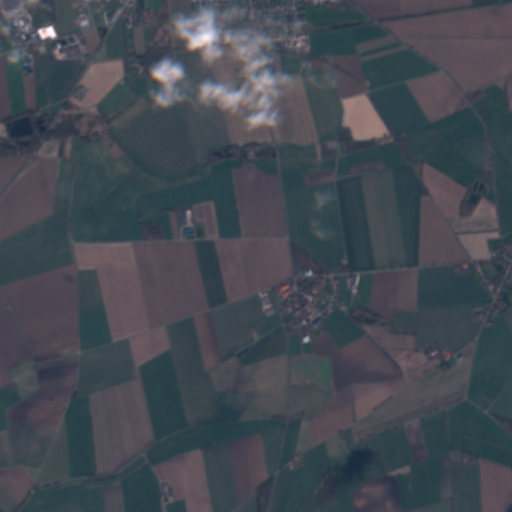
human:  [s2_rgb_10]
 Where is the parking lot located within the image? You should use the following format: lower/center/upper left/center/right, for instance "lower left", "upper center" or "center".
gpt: The parking lot is located in the upper left of the image.
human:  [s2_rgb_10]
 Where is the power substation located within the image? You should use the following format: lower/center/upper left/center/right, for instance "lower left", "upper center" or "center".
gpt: The power substation is located in the upper left of the image.
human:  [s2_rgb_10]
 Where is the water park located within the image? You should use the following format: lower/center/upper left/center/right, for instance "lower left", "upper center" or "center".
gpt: The water park is located in the upper left of the image.
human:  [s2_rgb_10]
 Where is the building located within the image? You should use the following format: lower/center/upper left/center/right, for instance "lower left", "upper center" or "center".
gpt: There is no building in the image.